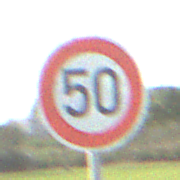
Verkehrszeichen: Geschwindigkeit50
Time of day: MorningAfternoon
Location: Outdoor (Suburban)
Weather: PartlyCloudy
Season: NotSpecified
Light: Natural